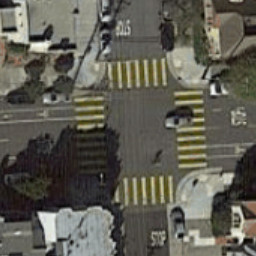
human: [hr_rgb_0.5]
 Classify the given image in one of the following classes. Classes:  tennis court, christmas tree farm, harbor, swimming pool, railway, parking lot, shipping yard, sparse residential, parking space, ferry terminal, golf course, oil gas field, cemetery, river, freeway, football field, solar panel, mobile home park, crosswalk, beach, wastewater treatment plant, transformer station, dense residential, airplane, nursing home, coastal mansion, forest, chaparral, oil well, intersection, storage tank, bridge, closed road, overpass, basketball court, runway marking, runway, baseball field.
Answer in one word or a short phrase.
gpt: crosswalk